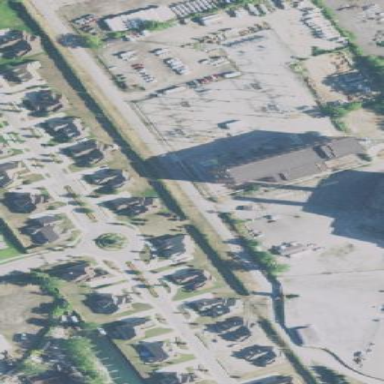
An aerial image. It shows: Substation for power supply.